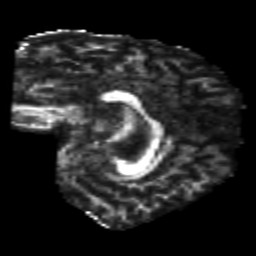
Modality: FA
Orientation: sagittal
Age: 22
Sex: male
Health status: healthy
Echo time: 0.074 s